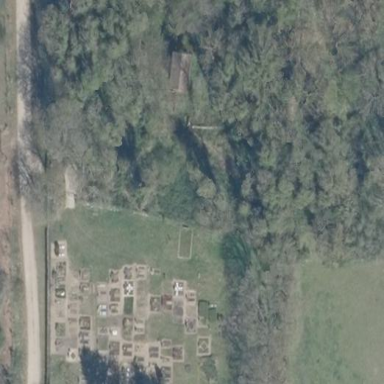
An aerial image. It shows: Cemetery.